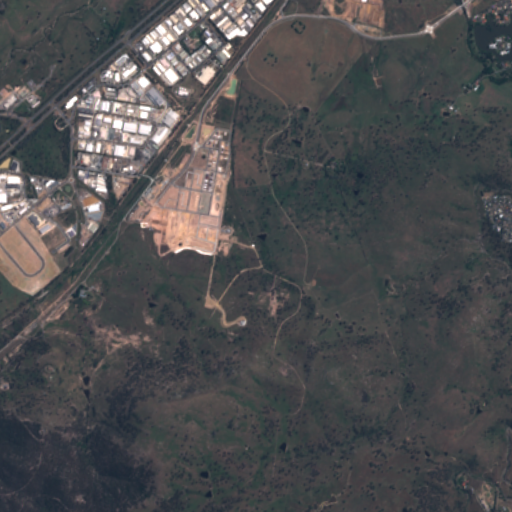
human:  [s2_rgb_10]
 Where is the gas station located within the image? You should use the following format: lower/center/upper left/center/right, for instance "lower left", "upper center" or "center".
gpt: The gas station is located in the upper left of the image.
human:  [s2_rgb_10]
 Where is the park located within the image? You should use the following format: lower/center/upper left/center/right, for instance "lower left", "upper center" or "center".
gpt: The park is located in the upper right of the image.
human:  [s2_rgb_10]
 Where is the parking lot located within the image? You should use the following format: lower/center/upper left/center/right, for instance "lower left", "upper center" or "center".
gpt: The parking lot is located in the upper left of the image.
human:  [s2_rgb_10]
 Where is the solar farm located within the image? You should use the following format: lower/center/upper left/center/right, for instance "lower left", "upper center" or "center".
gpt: The solar farm is located in the upper left of the image.
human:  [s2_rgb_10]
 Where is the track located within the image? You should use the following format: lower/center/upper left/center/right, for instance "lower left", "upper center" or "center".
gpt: There is no track in the image.